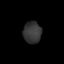
Tissue: lung
Cell type: Myeloid cells
Senescence score: 0.5404
Nuclear area (px): 391
Mean DAPI intensity: 52.893